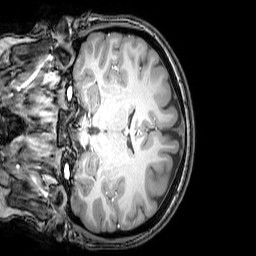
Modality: T1w
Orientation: coronal
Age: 20
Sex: female
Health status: healthy
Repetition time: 0.081 s
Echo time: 0.037 s